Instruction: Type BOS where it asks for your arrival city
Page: home
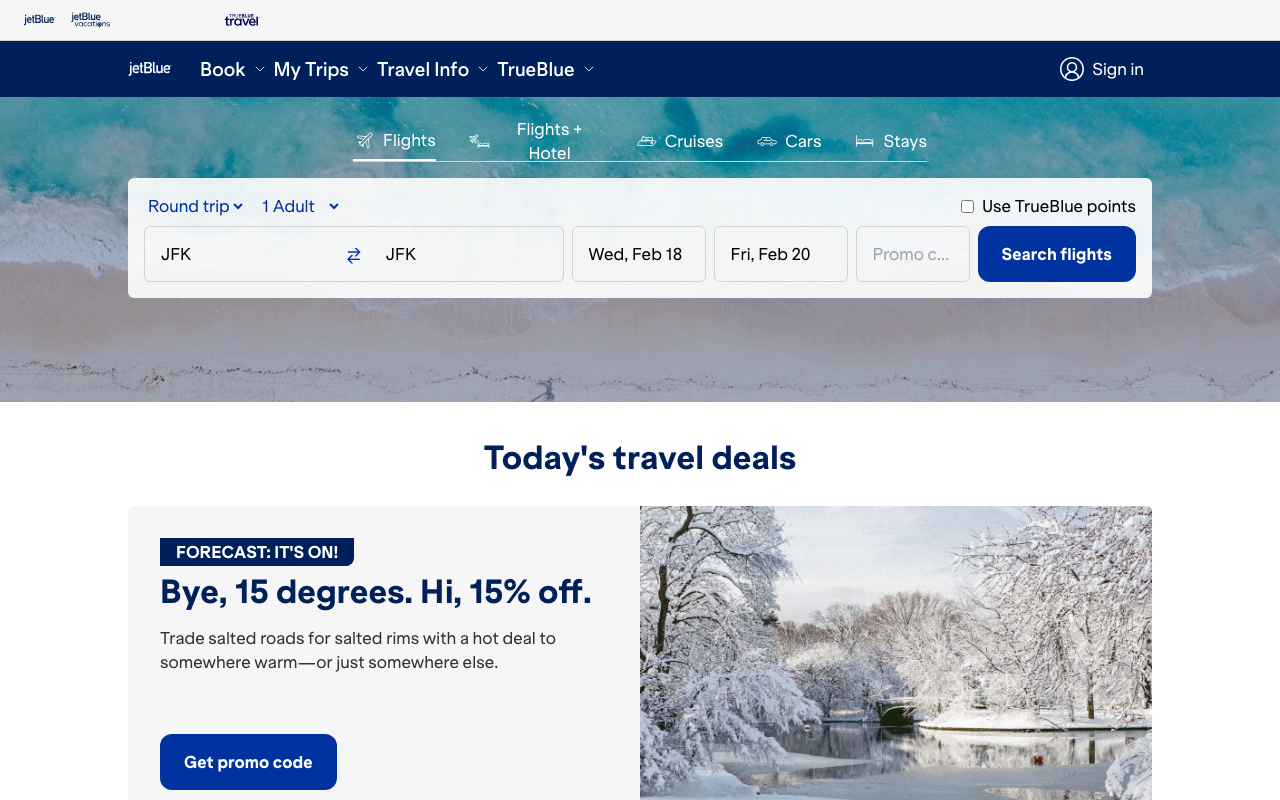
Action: type